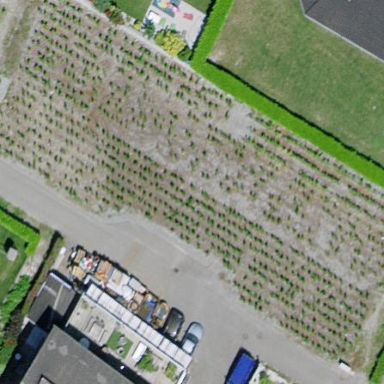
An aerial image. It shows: Vineyard.